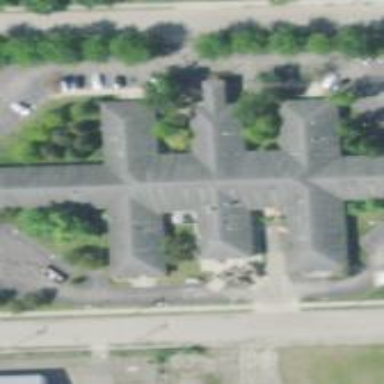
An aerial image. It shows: Building.